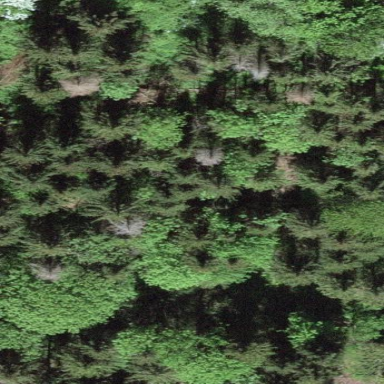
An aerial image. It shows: Mixed forest with variety of leaf types and cycles.